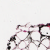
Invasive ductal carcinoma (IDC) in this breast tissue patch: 0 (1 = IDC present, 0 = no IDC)